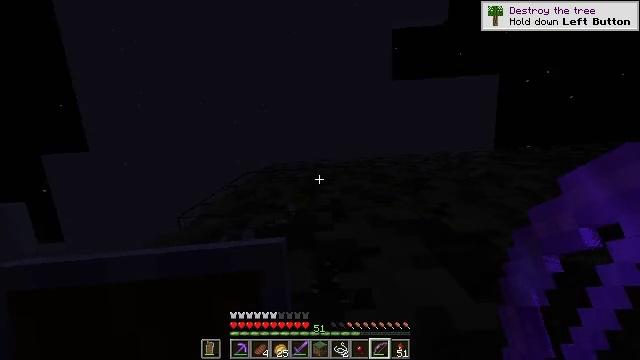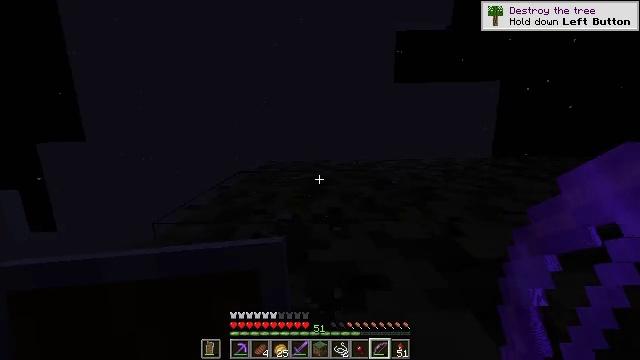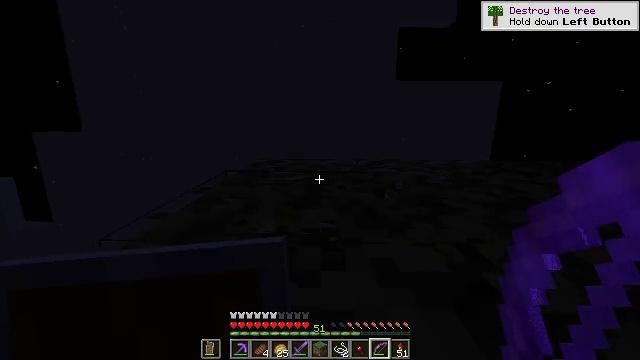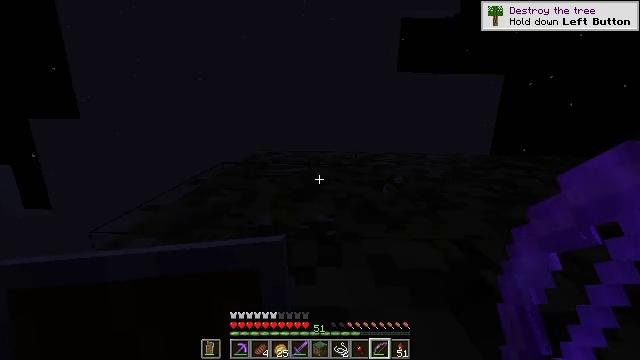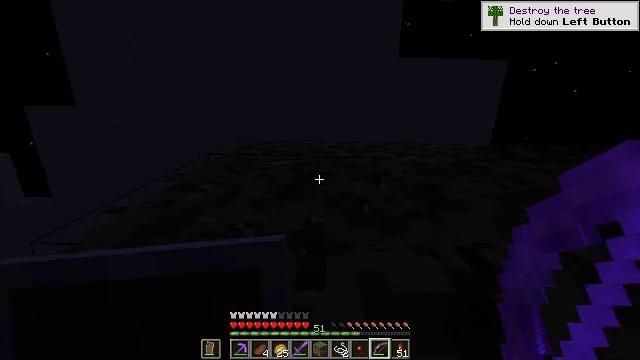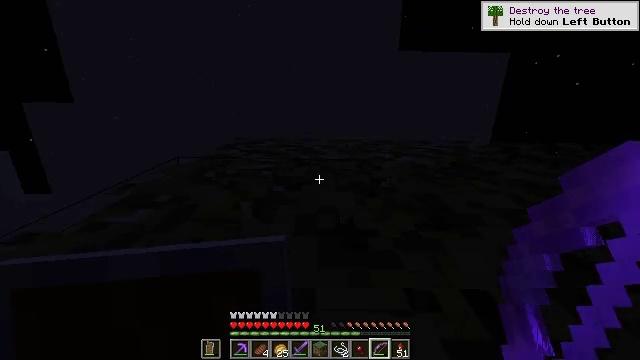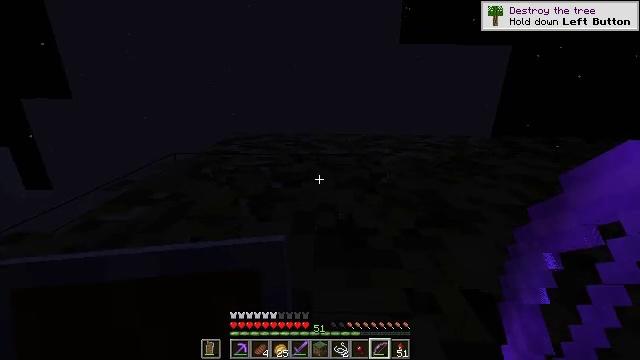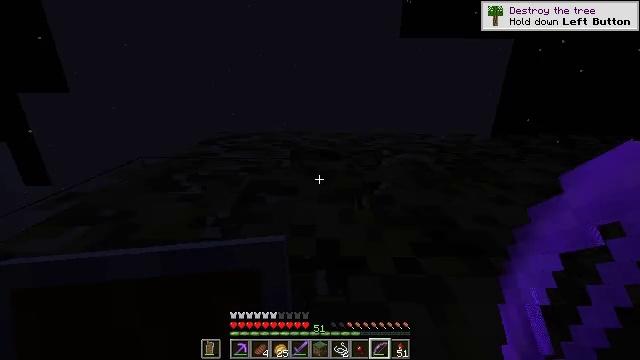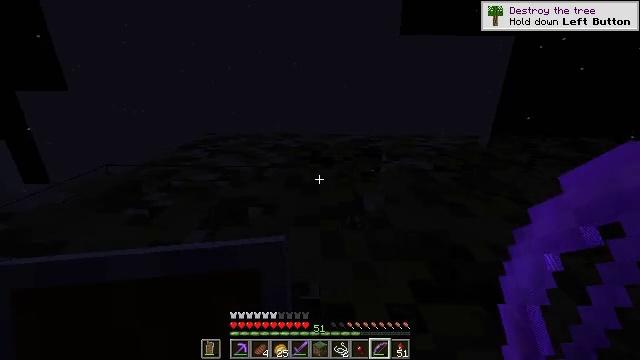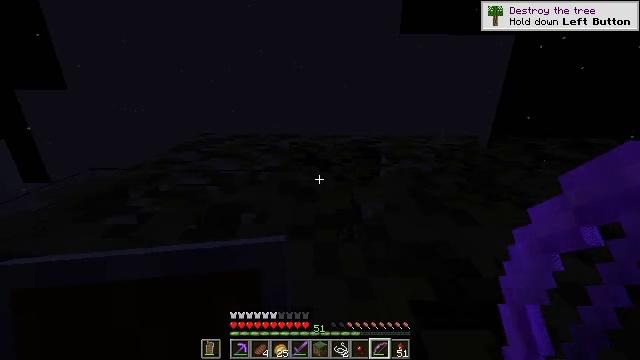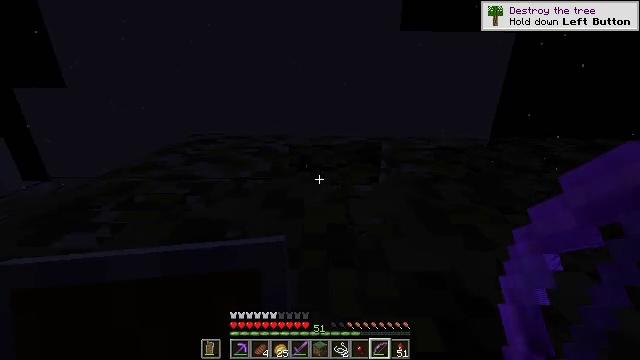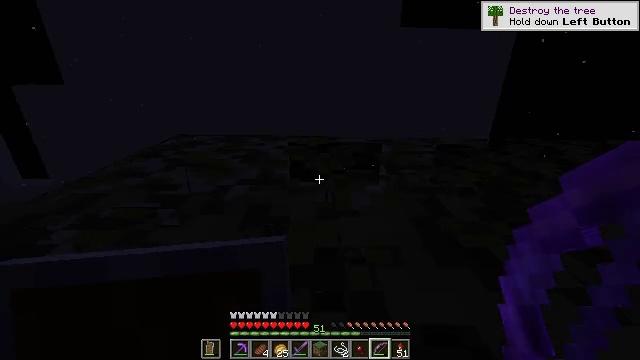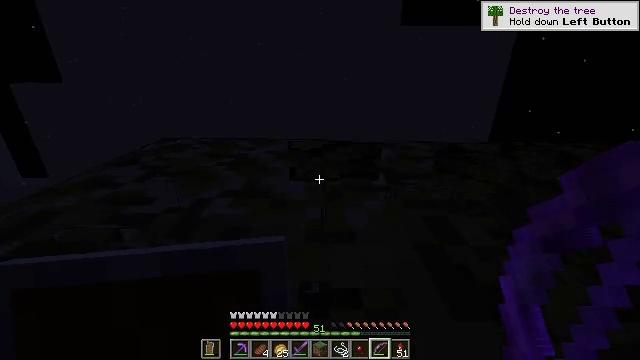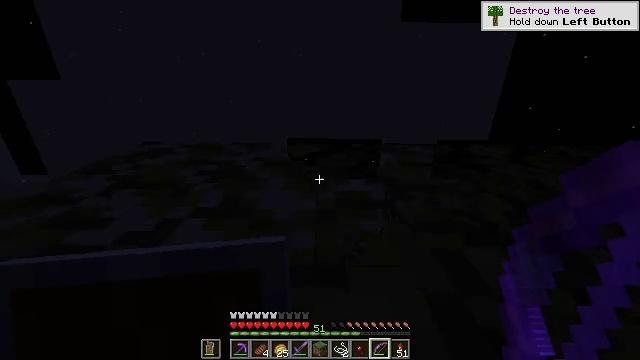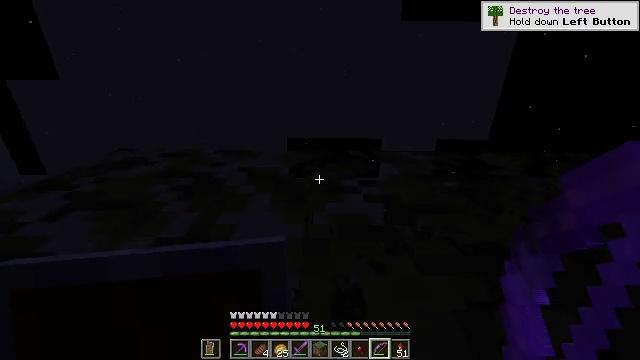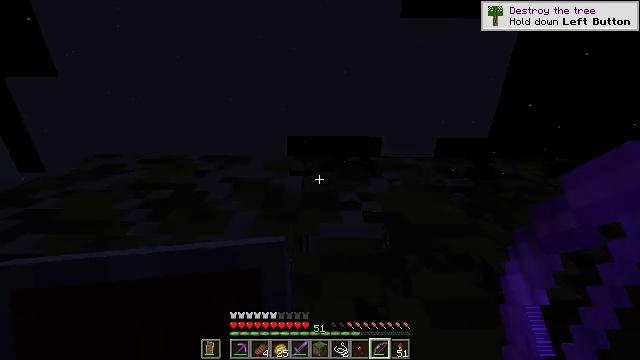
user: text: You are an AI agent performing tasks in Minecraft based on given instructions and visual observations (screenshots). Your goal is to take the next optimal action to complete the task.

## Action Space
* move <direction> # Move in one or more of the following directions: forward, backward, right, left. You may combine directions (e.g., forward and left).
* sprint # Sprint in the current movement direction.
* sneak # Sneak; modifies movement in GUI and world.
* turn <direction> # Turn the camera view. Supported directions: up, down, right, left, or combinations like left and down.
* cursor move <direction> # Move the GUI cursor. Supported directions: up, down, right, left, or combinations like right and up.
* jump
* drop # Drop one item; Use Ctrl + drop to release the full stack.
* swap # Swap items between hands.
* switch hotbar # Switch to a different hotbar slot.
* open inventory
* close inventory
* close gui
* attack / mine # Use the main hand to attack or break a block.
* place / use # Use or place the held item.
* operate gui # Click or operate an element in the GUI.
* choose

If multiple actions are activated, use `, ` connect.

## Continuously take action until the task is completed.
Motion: motion action
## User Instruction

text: Kill the slime.
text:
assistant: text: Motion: turn right, jump
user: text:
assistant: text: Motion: move right, turn right, jump
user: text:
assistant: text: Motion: move right, turn down, jump
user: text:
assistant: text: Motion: move right, turn down, jump
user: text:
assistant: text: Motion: turn down, jump
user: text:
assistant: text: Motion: turn down, jump
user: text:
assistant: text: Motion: turn down, jump
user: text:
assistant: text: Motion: jump
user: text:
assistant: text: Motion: jump
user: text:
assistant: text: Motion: jump
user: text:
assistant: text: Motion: jump
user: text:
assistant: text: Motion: jump
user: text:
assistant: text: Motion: jump
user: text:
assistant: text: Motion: jump
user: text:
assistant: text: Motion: jump
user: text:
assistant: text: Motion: jump
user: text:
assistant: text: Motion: turn down, jump
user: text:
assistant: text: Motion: turn down, jump
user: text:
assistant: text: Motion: turn down, jump
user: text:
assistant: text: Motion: turn down, jump
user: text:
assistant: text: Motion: turn left and down, jump
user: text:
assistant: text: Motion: turn down, jump
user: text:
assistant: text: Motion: turn down, jump
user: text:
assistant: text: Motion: turn down, jump
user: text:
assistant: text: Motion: turn down, jump
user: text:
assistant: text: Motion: turn down, jump
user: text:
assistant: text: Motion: turn down, jump
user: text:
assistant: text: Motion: turn down, jump
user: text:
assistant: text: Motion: turn down, jump
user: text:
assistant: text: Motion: turn down, jump